Question: I am trying to get shadow mapping working using GLSL. Unfortunately my depth render results are unusable even I have a pretty decent depth buffer precision. It is rendering like wireframe, following image may be a better description.
I am also including a test case(single file including shader), only dependency is pyopengl.

'''
# shadow mapping test
# utkualtinkaya at gmail
# shader is from http://www.fabiensanglard.net/shadowmapping/index.php
from OpenGL.GL import *
from OpenGL.GLU import *
from OpenGL.GLUT import *
from OpenGL.GL.shaders import *
from OpenGL.GL.framebufferobjects import *
import math
class Camera:
def __init__(self):
self.rotx, self.roty = math.pi/4, math.pi/4
self.distance = 100
self.moving = False
self.ex, self.ey = 0, 0
self.size = (800, 600)
def load_matrices(self):
glViewport(0, 0, *self.size)
y = math.cos(self.roty) * self.distance
x = math.sin(self.roty) * math.cos(self.rotx) * self.distance
z = math.sin(self.roty) * math.sin(self.rotx) * self.distance
glMatrixMode(GL_PROJECTION)
glLoadIdentity()
gluPerspective(45.0, self.size[0]/float(self.size[1]), 1, 1000)
glMatrixMode(GL_MODELVIEW)
glLoadIdentity()
gluLookAt(x,y,z, 0,0,0, 0,1,0)
def on_mouse_button (self, b, s, x, y):
self.moving = not s
self.ex, self.ey = x, y
if b in [3, 4]:
dz = (1 if b == 3 else -1)
self.distance += self.distance/15.0 * dz;
def on_mouse_move(self, x, y, z = 0):
if self.moving:
self.rotx += (x-self.ex) / 300.0
self.roty += -(y-self.ey) / 300.0
self.ex, self.ey = x, y
def set_size(self, w, h):
self.size = w, h
class Shader():
def __init__(self):
self.is_built = False
self.uniforms = {}
def build(self):
self.program = compileProgram(
compileShader('''
uniform mat4 camMatrix;
uniform mat4 shadowMatrix;
varying vec4 depthProjection;
uniform bool useShadow;
void main() {
gl_Position = camMatrix * gl_ModelViewMatrix * gl_Vertex;
depthProjection = shadowMatrix * gl_ModelViewMatrix * gl_Vertex;
gl_FrontColor = gl_Color;
}
''',GL_VERTEX_SHADER),
compileShader('''
varying vec4 depthProjection;
uniform sampler2D shadowMap;
uniform bool useShadow;
void main () {
float shadow = 1.0;
if (useShadow) {
vec4 shadowCoord = depthProjection / depthProjection.w ;
// shadowCoord.z -= 0.0003;
float distanceFromLight = texture2D(shadowMap, shadowCoord.st).z;
if (depthProjection .w > 0.0)
shadow = distanceFromLight < shadowCoord.z ? 0.5 : 1.0 ;
}
gl_FragColor = shadow * gl_Color;
}
''',GL_FRAGMENT_SHADER),)
self.is_built = True
self.uniforms['camMatrix'] = glGetUniformLocation(self.program, 'camMatrix')
self.uniforms['shadowMatrix'] = glGetUniformLocation(self.program, 'shadowMatrix')
self.uniforms['shadowMap'] = glGetUniformLocation(self.program, 'shadowMap')
self.uniforms['useShadow'] = glGetUniformLocation(self.program, 'useShadow')
print self.uniforms
def use(self):
if not self.is_built:
self.build()
glUseProgram(self.program)
class Test:
def __init__(self):
glutInit(sys.argv)
glutInitDisplayMode(GLUT_RGBA | GLUT_DOUBLE | GLUT_ALPHA | GLUT_DEPTH)
glutInitWindowSize(800, 600)
glutInitWindowPosition(1120/2, 100)
self.window = glutCreateWindow("Shadow Test")
self.cam = Camera()
self.light = Camera()
self.cam.set_size(800, 600)
self.light.set_size(2048, 2048)
self.light.distance = 100
self.shader = Shader()
self.initialized = False
def setup(self):
self.initialized = True
glClearColor(0,0,0,1.0);
glDepthFunc(GL_LESS)
glEnable(GL_DEPTH_TEST)
self.fbo = glGenFramebuffers(1);
self.shadowTexture = glGenTextures(1)
glBindFramebuffer(GL_FRAMEBUFFER, self.fbo)
w, h = self.light.size
glActiveTexture(GL_TEXTURE5)
glBindTexture(GL_TEXTURE_2D, self.shadowTexture)
glTexParameteri(GL_TEXTURE_2D, GL_TEXTURE_MIN_FILTER, GL_NEAREST);
glTexParameteri(GL_TEXTURE_2D, GL_TEXTURE_MAG_FILTER, GL_NEAREST);
glTexParameterf( GL_TEXTURE_2D, GL_TEXTURE_WRAP_S, GL_CLAMP );
glTexParameterf( GL_TEXTURE_2D, GL_TEXTURE_WRAP_T, GL_CLAMP );
glTexImage2D( GL_TEXTURE_2D, 0, GL_DEPTH_COMPONENT, w, h, 0, GL_DEPTH_COMPONENT, GL_UNSIGNED_INT, None)
glDrawBuffer(GL_NONE)
glReadBuffer(GL_NONE)
glFramebufferTexture2D(GL_FRAMEBUFFER, GL_DEPTH_ATTACHMENT, GL_TEXTURE_2D, self.fbo, 0)
FBOstatus = glCheckFramebufferStatus(GL_FRAMEBUFFER)
if FBOstatus != GL_FRAMEBUFFER_COMPLETE:
print ("GL_FRAMEBUFFER_COMPLETE_EXT failed, CANNOT use FBO
");
glBindFramebuffer(GL_FRAMEBUFFER, 0)
#glActiveTexture(GL_TEXTURE0)
def draw(self):
glPushMatrix()
glTranslate(0, 10 ,0)
glColor4f(0, 1, 1, 1)
glutSolidCube(5)
glPopMatrix()
glPushMatrix()
glColor4f(0.5, 0.5, .5, 1)
glScale(100, 1, 100)
glutSolidCube(1)
glPopMatrix()
def apply_camera(self, cam):
cam.load_matrices()
model_view = glGetDoublev(GL_MODELVIEW_MATRIX);
projection = glGetDoublev(GL_PROJECTION_MATRIX);
glMatrixMode(GL_MODELVIEW)
glLoadIdentity()
glMultMatrixd(projection)
glMultMatrixd(model_view)
glUniformMatrix4fv(self.shader.uniforms['camMatrix'], 1, False, glGetFloatv(GL_MODELVIEW_MATRIX))
glLoadIdentity()
def shadow_pass(self):
glUniform1i(self.shader.uniforms['useShadow'], 0)
glBindFramebuffer(GL_FRAMEBUFFER, self.fbo)
glClear(GL_DEPTH_BUFFER_BIT)
glCullFace(GL_FRONT)
self.apply_camera(self.light)
self.draw()
glBindFramebuffer(GL_FRAMEBUFFER, 0)
def final_pass(self):
glClear(GL_COLOR_BUFFER_BIT | GL_DEPTH_BUFFER_BIT)
self.light.load_matrices()
model_view = glGetDoublev(GL_MODELVIEW_MATRIX);
projection = glGetDoublev(GL_PROJECTION_MATRIX);
glMatrixMode(GL_MODELVIEW)
glLoadIdentity()
bias = [ 0.5, 0.0, 0.0, 0.0,
0.0, 0.5, 0.0, 0.0,
0.0, 0.0, 0.5, 0.0,
0.5, 0.5, 0.5, 1.0]
glLoadMatrixd(bias)
glMultMatrixd(projection)
glMultMatrixd(model_view)
glUniformMatrix4fv(self.shader.uniforms['shadowMatrix'], 1, False, glGetFloatv(GL_MODELVIEW_MATRIX))
glActiveTexture(GL_TEXTURE5)
glBindTexture(GL_TEXTURE_2D, self.shadowTexture)
glUniform1i(self.shader.uniforms['shadowMap'], 5)
glUniform1i(self.shader.uniforms['useShadow'], 1);
self.apply_camera(self.cam)
glLoadIdentity()
glCullFace(GL_BACK)
self.draw()
def render(self):
if not self.initialized: self.setup()
self.shader.use()
self.shadow_pass()
self.final_pass()
glutSwapBuffers()
def mouse_move(self, *args):
self.cam.on_mouse_move(*args)
self.light.on_mouse_move(*args)
def mouse_button(self, b, *args):
if b==0:
self.light.on_mouse_button(b, *args)
else:
self.cam.on_mouse_button(b, *args)
def main(self):
glutDisplayFunc(self.render)
glutIdleFunc(self.render)
glutMouseFunc(self.mouse_button)
glutMotionFunc(self.mouse_move)
glutReshapeFunc(self.cam.set_size)
#self.setup()
glutMainLoop()
if __name__ == '__main__':
test = Test()
test.main()
'''
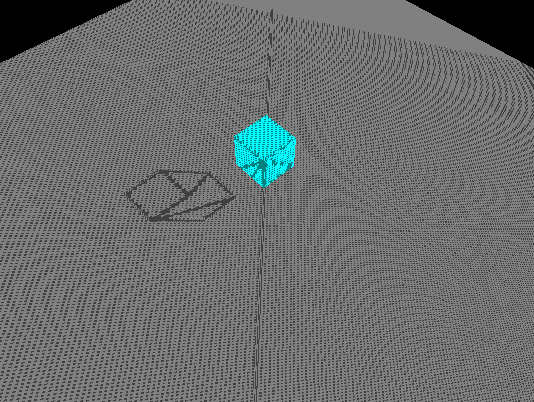
Answer: solved it, it is the binding issue, in shadow pass fragment shader I simply checked a boolean value to disable reading the texture, but that was not enough. I should have unbind the texture before shadow pass, that is mentioned in documentation as:
Quote from OpenGL Refence:
Special precautions need to be taken to avoid attaching a texture image to the currently bound framebuffer while the texture object is currently bound and potentially sampled by the current vertex or fragment shader.
NVIDIA ignores this, ATI behaves pretty much "undefined" as the documentation says.